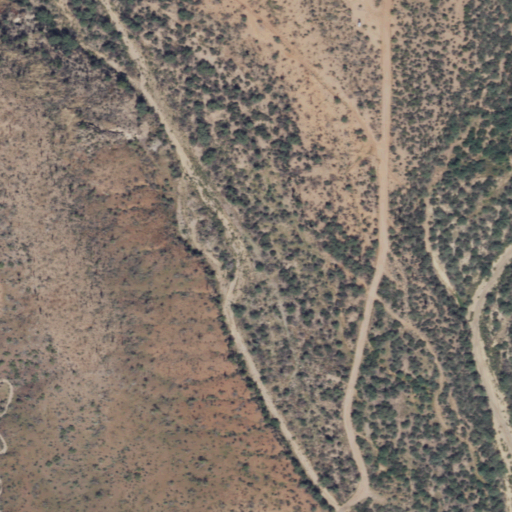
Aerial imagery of valley in Arizona named Millsite Canyon containing grassland and shrub